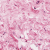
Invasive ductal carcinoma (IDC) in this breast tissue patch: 0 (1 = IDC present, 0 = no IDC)